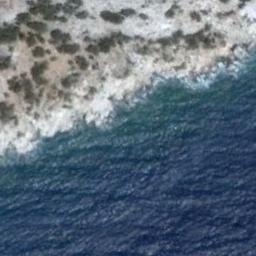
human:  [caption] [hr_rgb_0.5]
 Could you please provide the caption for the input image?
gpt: The beach consists of blue seawater and a coast with sparse trees .

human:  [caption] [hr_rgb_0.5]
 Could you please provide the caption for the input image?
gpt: Off-white coast with scattered brown plants and blue sea .

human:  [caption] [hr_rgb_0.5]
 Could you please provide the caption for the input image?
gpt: The sea was rough by the beach .

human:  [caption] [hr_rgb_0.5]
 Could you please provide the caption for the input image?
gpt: The type of beach is rocky coast and some gathered green plants on the beach .

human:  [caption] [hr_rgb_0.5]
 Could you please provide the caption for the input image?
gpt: Many green plants are on the beach .